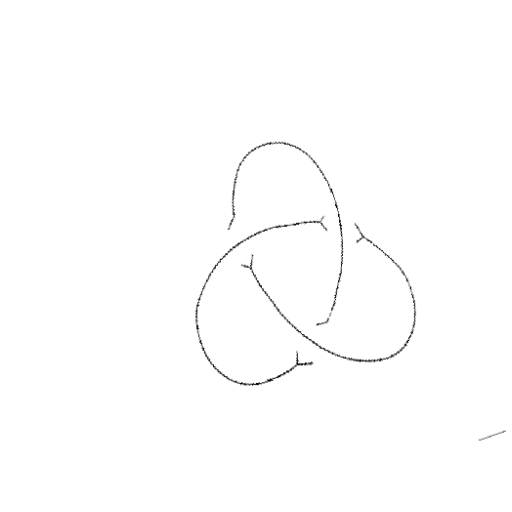
Crossing number: 3